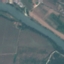
Land use / land cover class: River